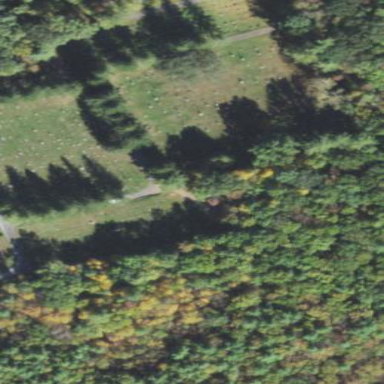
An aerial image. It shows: Cemetery.